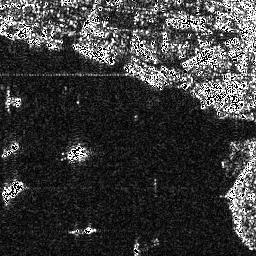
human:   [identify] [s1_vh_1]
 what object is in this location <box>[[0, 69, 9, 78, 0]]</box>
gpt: <ref>1 medium ship at the bottom left</ref>

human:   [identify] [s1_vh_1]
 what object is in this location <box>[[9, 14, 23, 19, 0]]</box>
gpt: <ref>1 small ship at the top left</ref>